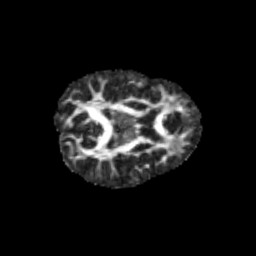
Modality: FA
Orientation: axial
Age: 10
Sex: male
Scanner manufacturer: siemens
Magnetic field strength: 3 T
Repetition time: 3.8 s
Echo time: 0.07 s